Question: Lets say I do have the following set up :
'''
glBegin(GL_TRIANGLE_STRIP);
glTexCoord2f(0,0); glVertex3f(-10, 0, 0);
glTexCoord2f(1,0); glVertex3f(10, 0, 0);
glTexCoord2f(0,1); glVertex3f(-10, 0, 5);
glTexCoord2f(1,1); glVertex3f(10, 0, 5);
glEnd();
'''
And I do the following
'''
gluLookAt(0,0,10, 0,5,0, 0,1,0);
'''
I should end up with a "virtual world" like the one below, right ?

For a strange reason, nothing appears on screen and I can't figure out why. Any idea ?
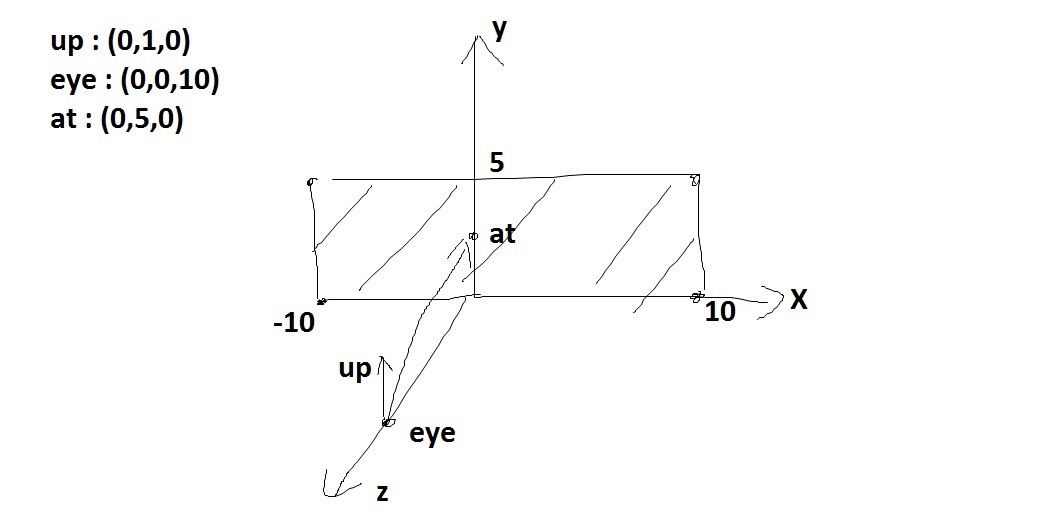
Answer: It seems like you inverted Y axis and Z axis in your triangles. You probably wanted to write this:
'''
glTexCoord2f(0,0); glVertex3f(-10, 0, 0);
glTexCoord2f(1,0); glVertex3f(10, 0, 0);
glTexCoord2f(0,1); glVertex3f(-10, 5, 0);
glTexCoord2f(1,1); glVertex3f(10, 5, 0);
'''
This corresponds better to the figure you attached to your question.